Question: I'm trying to optimize the performance of my Sqlite queries.
I wanted to know if there is any way to find the execution time of each Sqlite statement, or if there is any tool that allows to view the statement execution time in Android SDK?
Although I'm familiar with '.timer On' and '.timer show' commands for Query timer.

Any answer is truly appreciated!
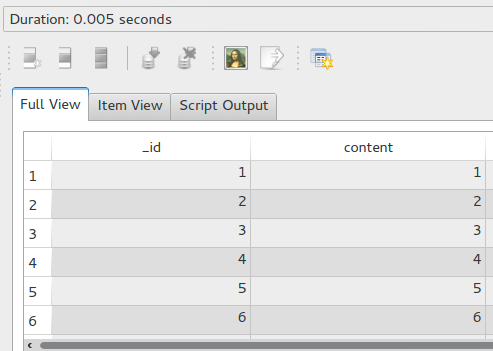
Answer: You could do this in Java:
'''
int startTime = System.currentTimeMillis();
... // Execute the query here
int executionTime = System.currentTimeMillis() - startTime; // This variable now contains the time taken by the query, in milliseconds
'''